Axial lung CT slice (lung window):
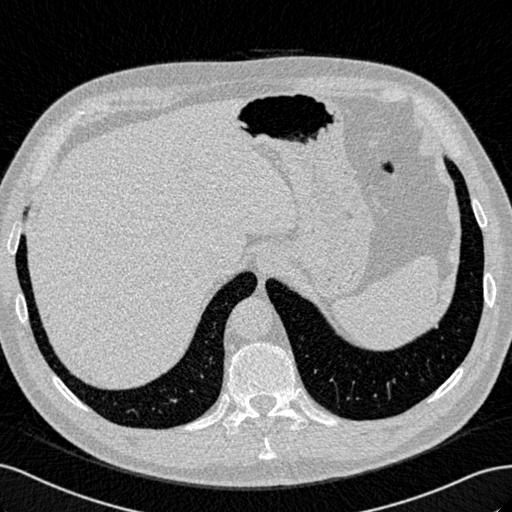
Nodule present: no